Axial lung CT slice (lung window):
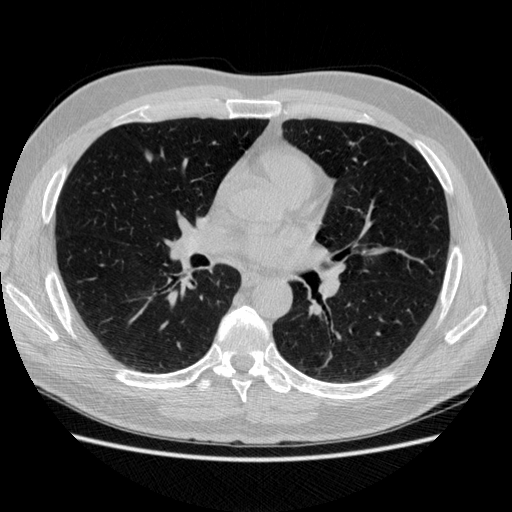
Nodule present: yes
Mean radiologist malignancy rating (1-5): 2.667